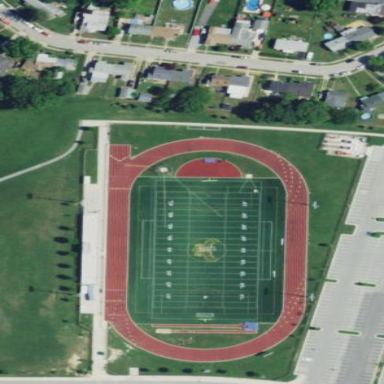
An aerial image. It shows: Grass paver pitch for American football.